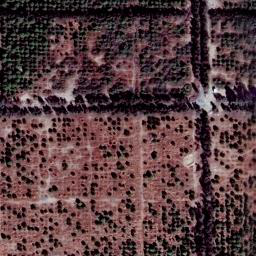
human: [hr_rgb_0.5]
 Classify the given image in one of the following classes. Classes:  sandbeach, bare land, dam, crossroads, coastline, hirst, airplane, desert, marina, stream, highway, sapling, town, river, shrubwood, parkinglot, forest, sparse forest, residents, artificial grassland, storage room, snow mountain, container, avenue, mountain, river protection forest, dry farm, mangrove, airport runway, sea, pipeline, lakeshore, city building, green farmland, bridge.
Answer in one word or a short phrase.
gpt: dry farm